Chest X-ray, AP view. Patient: 21 years old, sex F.
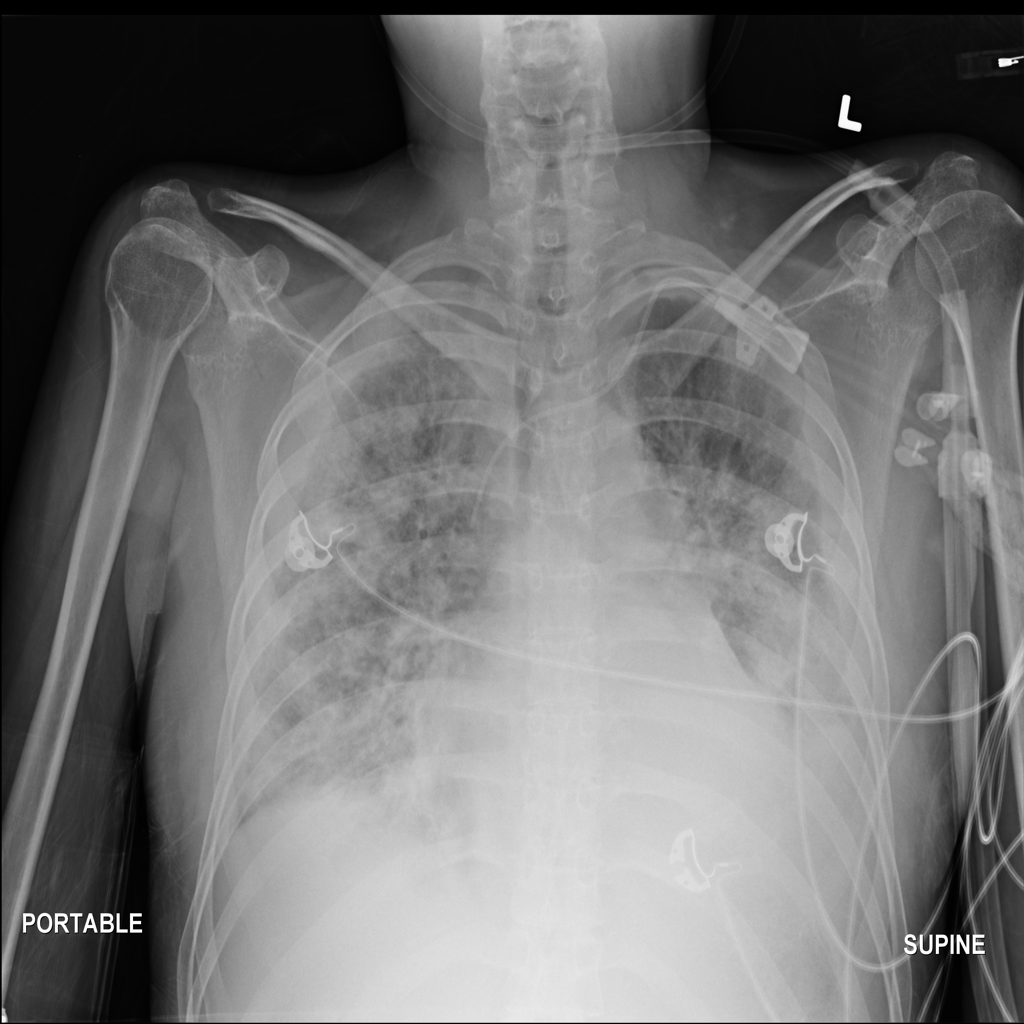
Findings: Consolidation, Effusion